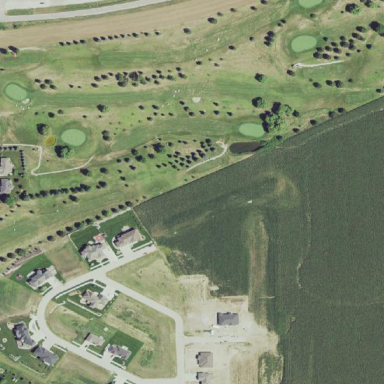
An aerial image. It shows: Golf course.